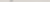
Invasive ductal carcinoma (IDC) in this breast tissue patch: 0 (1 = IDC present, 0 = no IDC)